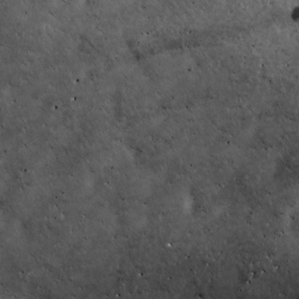
Label: non_frost